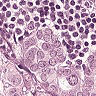
Metastatic tissue present: yes